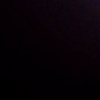
Label: space